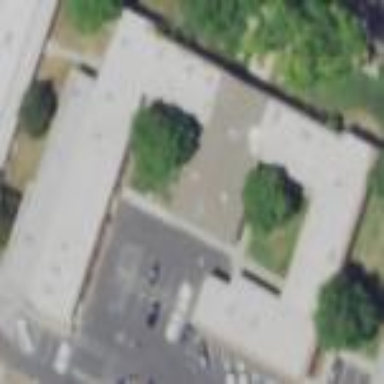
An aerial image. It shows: Government office located in school building.